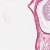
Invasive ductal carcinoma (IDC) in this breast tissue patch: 0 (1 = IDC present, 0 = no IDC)